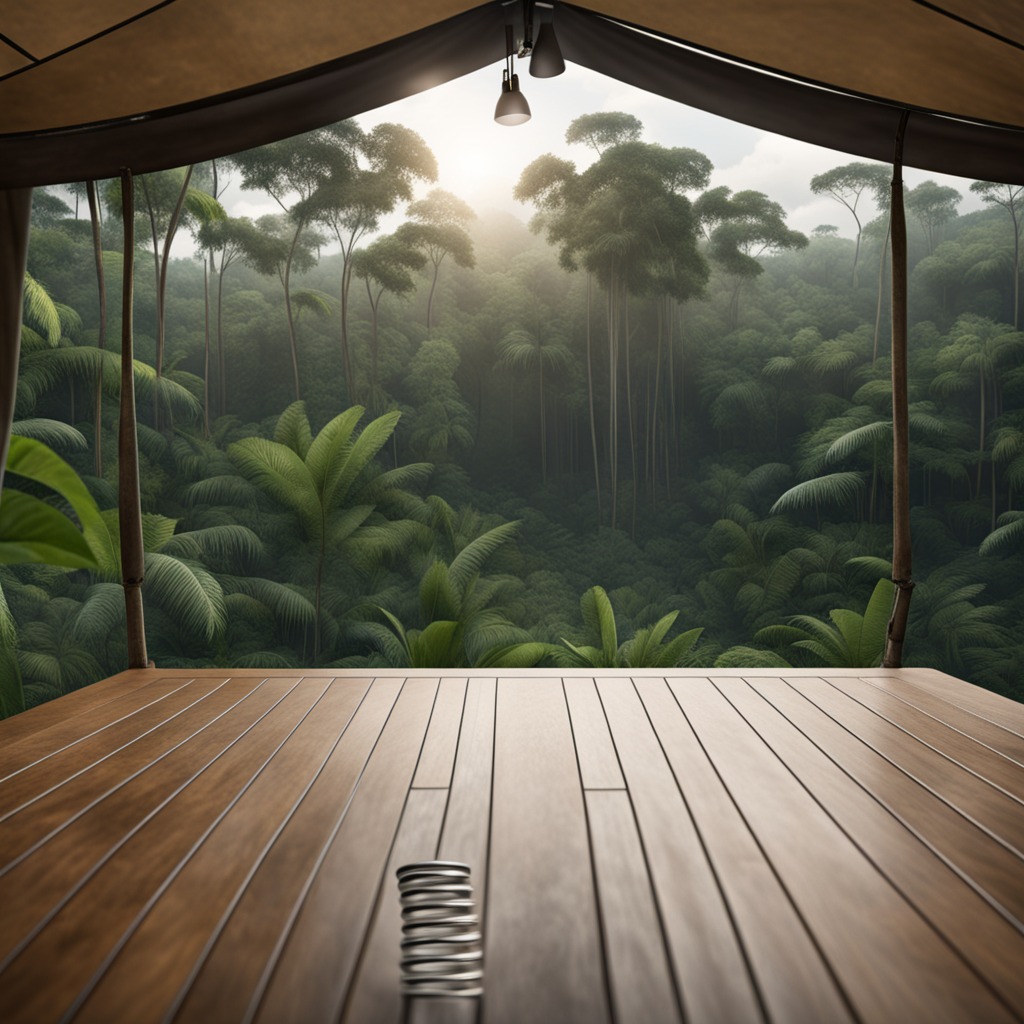
A coiled metal spring lies on the wooden table.